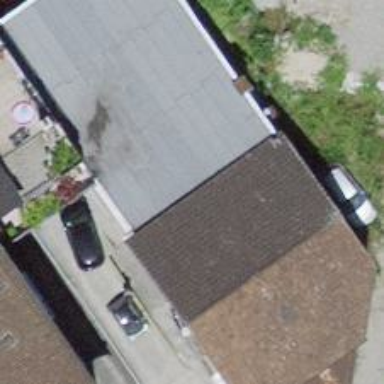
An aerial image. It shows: Car repair shop.